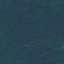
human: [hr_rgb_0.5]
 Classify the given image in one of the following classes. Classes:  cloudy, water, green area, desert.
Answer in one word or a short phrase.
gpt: green area